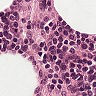
Metastatic tissue present: no